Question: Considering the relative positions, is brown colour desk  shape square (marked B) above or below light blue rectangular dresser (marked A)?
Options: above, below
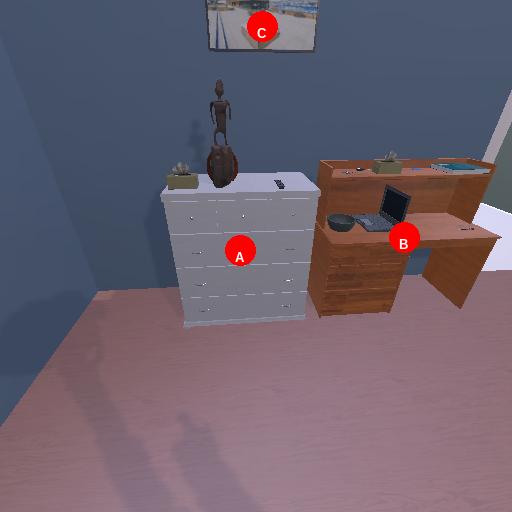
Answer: above